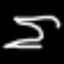
Label: frog